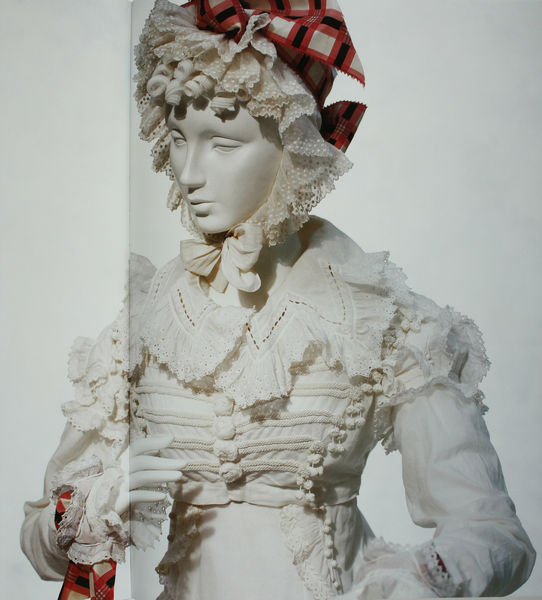
Titel: Kleid (Detail)
Standort: Kyoto (Japan)
Institution: Kyoto Costume Institute
Schlagwörter: hand, schatten, weiß, brust, bunt, finger, frankreich, frau, frisur, grau, haar, handschuh, hell, hintergrund, hut, kariert, kleid, licht, marmor, nase, schwarz, blick, dame, rot, schleier, tuch, haube, karo, karriert, mode, muster, ornament, rock, schleife, jacke, jung, kappe, mütze, arm, arme, augen, band, bluse, falten, kleidung, kragen, spitze, ärmel, hände, portrait, porträt, figur, gewand, haare, kordeln, kostüm, stickerei, stoff, klassizismus, saum, spitzen, schleifen, kinn, knopf, locken, kopfbedeckung, taille, wangen, modell, modern, farbe, romantik, braut, kopftuch, wolle, dekor, robe, plastik, rüsche, rüschen, knöpfe, foto, fotografie, wei, karos, eckig, porzellan, münchen, schönheit, uniform, napoleon, tasche, fräulein, bekleidung, puppe, photo, biedermeier, putz, farbfoto, knopfreihe, strassen, viktorianisch, korsett, spitzenkragen, gips, gewebe, filigran, textil, nymphenburg, baumwolle, historisch, idealisiert, biesen, fashion, schaufensterpuppe, chiffon, biese, sonntagskleid, festgewand, geklöppelt, spiten, spitzenhaube, paspeln, frauenkleid, modellpuppe, klid, bießen, empfangskleid, fashin, manechino, porzellaln, skulpturähnlich, stradt, mäfchen, 1900, sfd